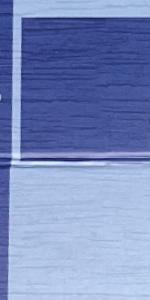
Label: Empty